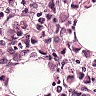
Metastatic tissue present: yes